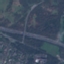
Land use / land cover: Highway